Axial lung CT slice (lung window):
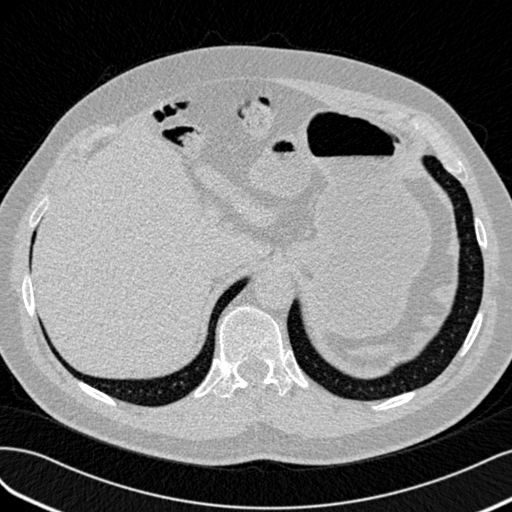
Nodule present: no